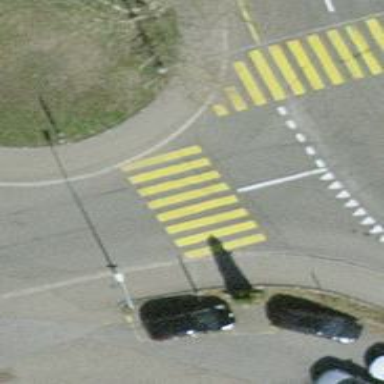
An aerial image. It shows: Footway with asphalt surface and marked zebra crossing.